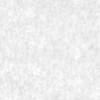
Label: no_change